Question: I had this code, which gives png file containing coresponding text2write variable.
'''
# -*- coding: utf-8 -*-
# text 2 img
from PIL import Image, ImageDraw, ImageFont
bg={
'white':(255, 255, 255),
'black':(0,0,0),
'black':'black',
'grey':(125,125,125)
}
ftsize=30
# text2write
# Jian Wu Kou
text=u"Jian Wu Kou "
# dynamic bg size by text size
bgsize=(int((ftsize*len(text))/2+ftsize),ftsize*2) #x,y
img = Image.new('RGB', bgsize, color = bg['grey'])
# usethis if py2
fnt = ImageFont.truetype('/home/user/.fonts/arial.ttf', ftsize)
# fnt = "arial"
d = ImageDraw.Draw(img)
d.text((10,10), text,
font=fnt, fill=bg['black'])
img.save('output.png')
'''
gives this output.

I do expect Jian Wu Kou chars shows in the png.
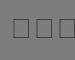
Answer: Try with this, when you put text on image
'''
text.encode("utf-8")
'''
# Edit2
'''
fnt=ImageFont.truetype("/Library/Fonts/Arial Unicode.ttf",14)
draw.text((50, 50), text, font=font)
'''